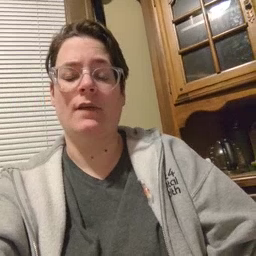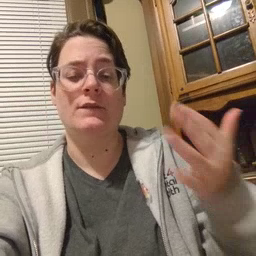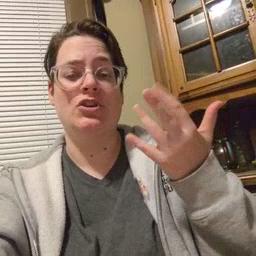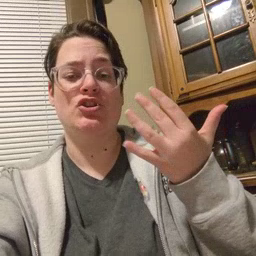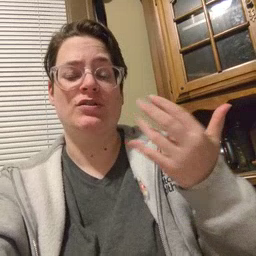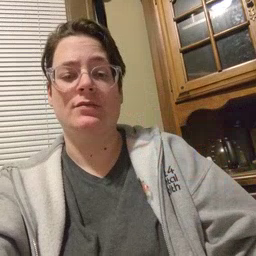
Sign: finger